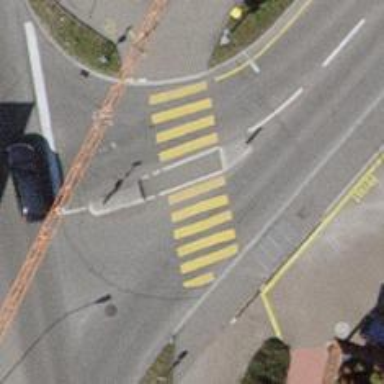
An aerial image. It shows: Marked zebra crossing with pedestrian island.